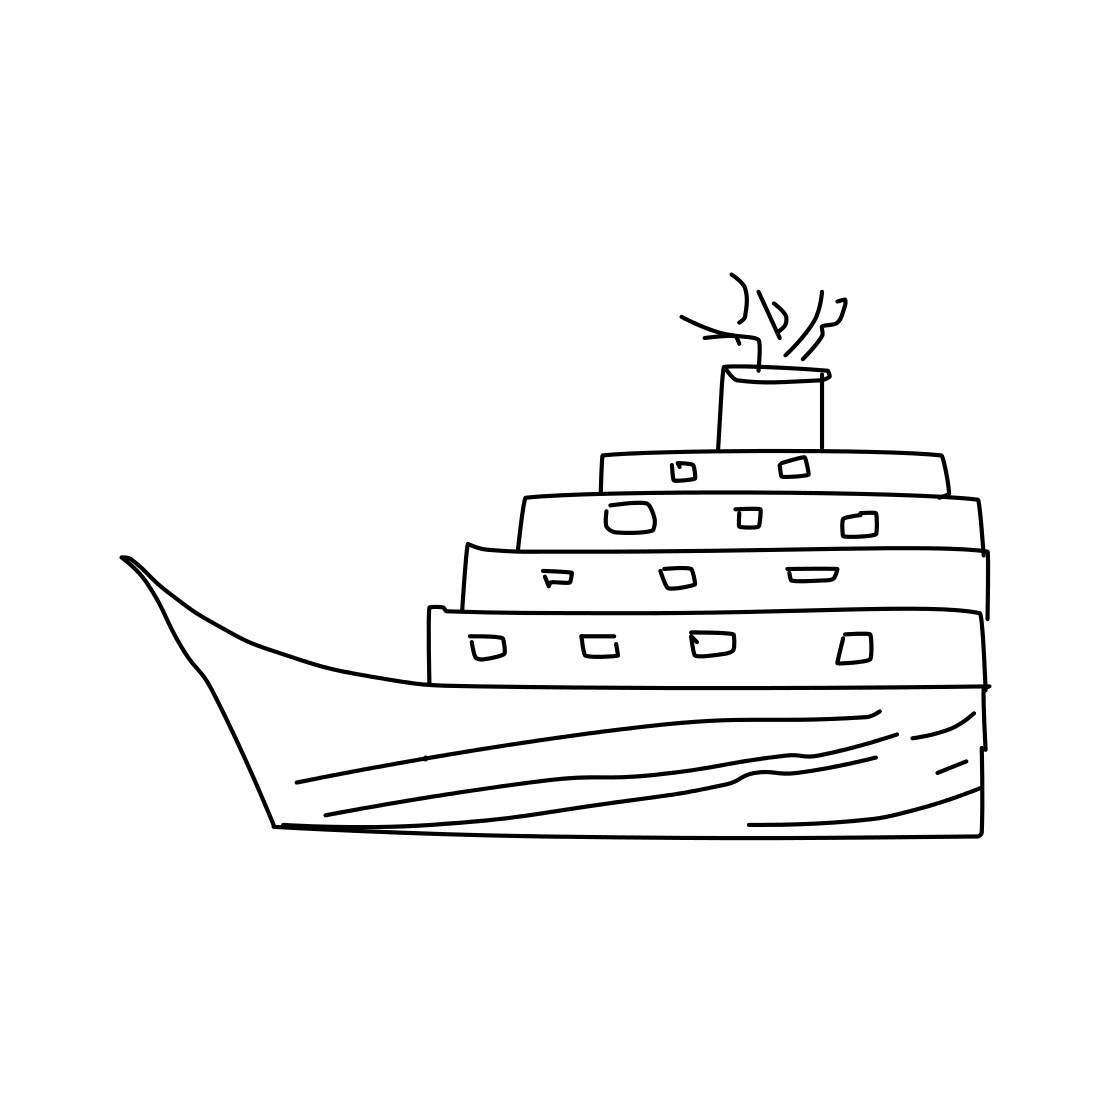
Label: ship